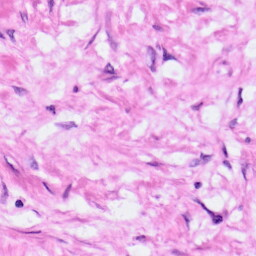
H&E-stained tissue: Pancreatic